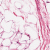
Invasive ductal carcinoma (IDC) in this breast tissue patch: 0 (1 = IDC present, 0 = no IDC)